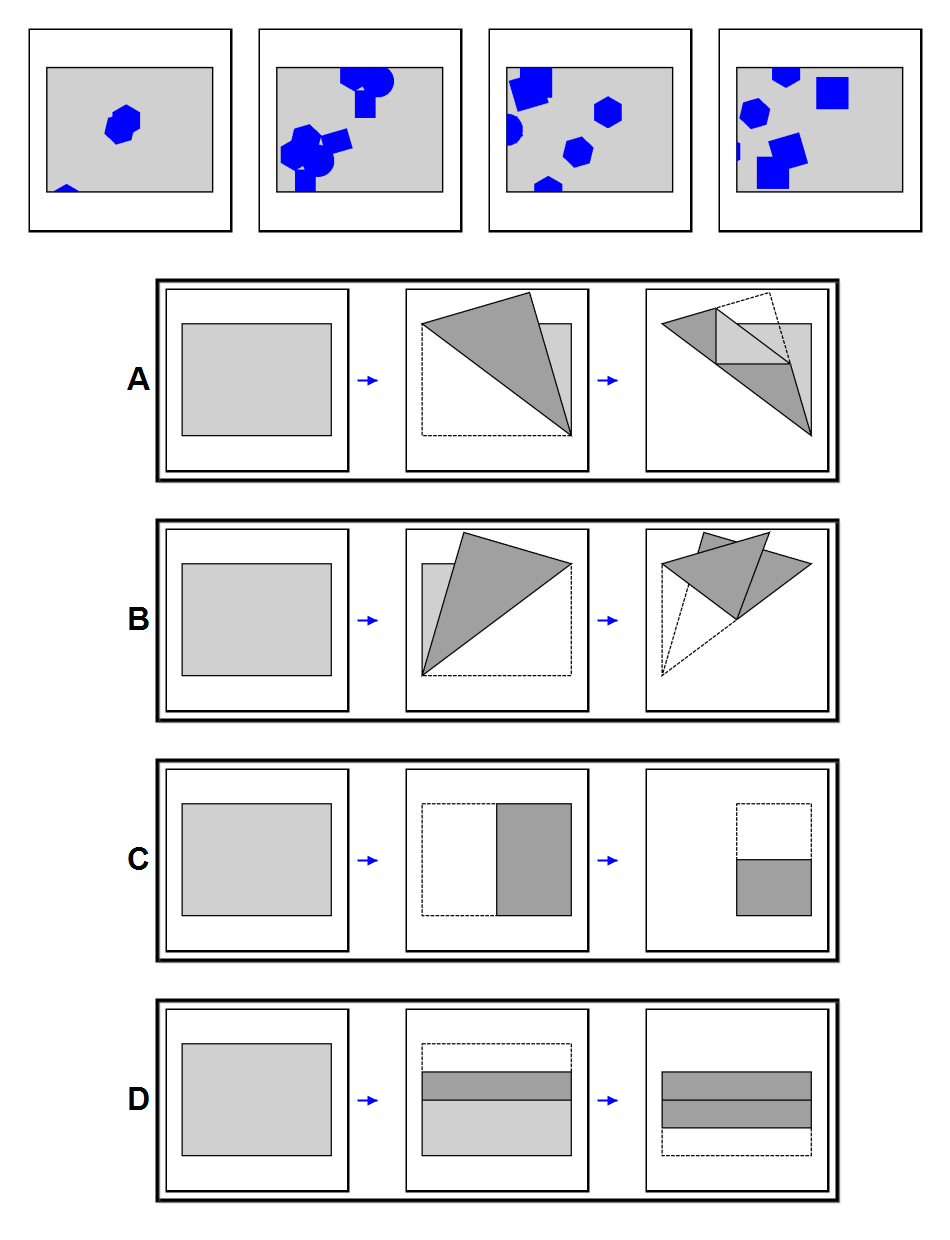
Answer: A